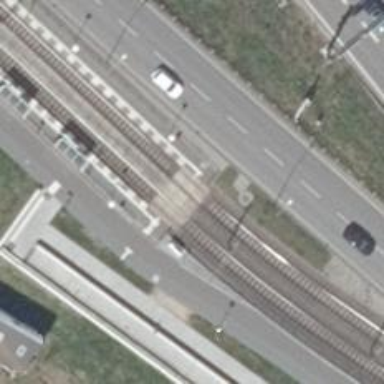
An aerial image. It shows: Uncontrolled tram railway crossing.